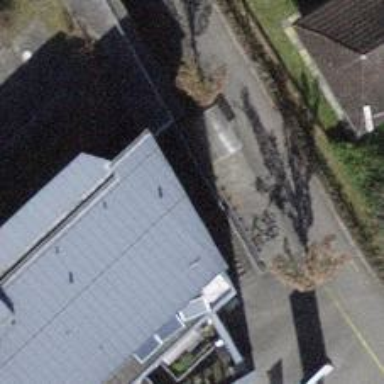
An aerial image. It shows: Bicycle parking area with racks.